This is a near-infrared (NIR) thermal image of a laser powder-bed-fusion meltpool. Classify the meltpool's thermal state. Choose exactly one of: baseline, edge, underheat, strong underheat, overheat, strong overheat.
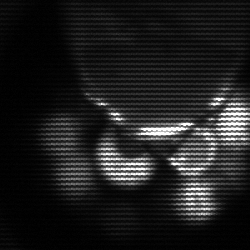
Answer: baseline